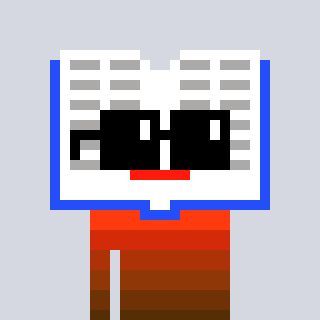
a pixel art character with square black sunglasses, a dictionary-shaped head and a grayscale-colored body on a cool background